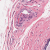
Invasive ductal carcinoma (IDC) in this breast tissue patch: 0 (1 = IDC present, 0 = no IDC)